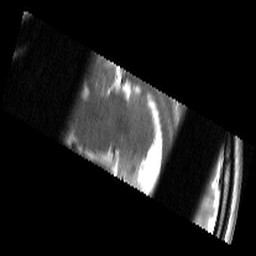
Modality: T2w
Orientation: sagittal
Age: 19
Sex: male
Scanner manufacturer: siemens
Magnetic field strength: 3 T
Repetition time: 7.79 s
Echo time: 0.064 s